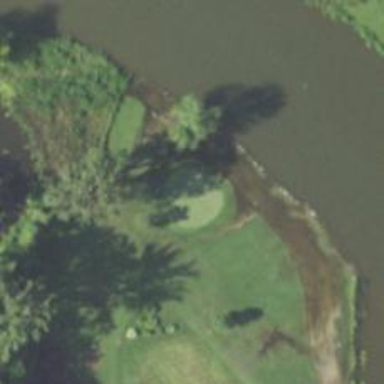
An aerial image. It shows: Golf hole.